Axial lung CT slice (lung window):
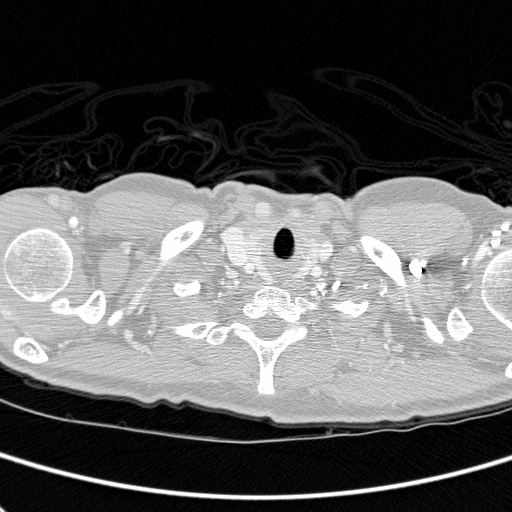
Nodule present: no